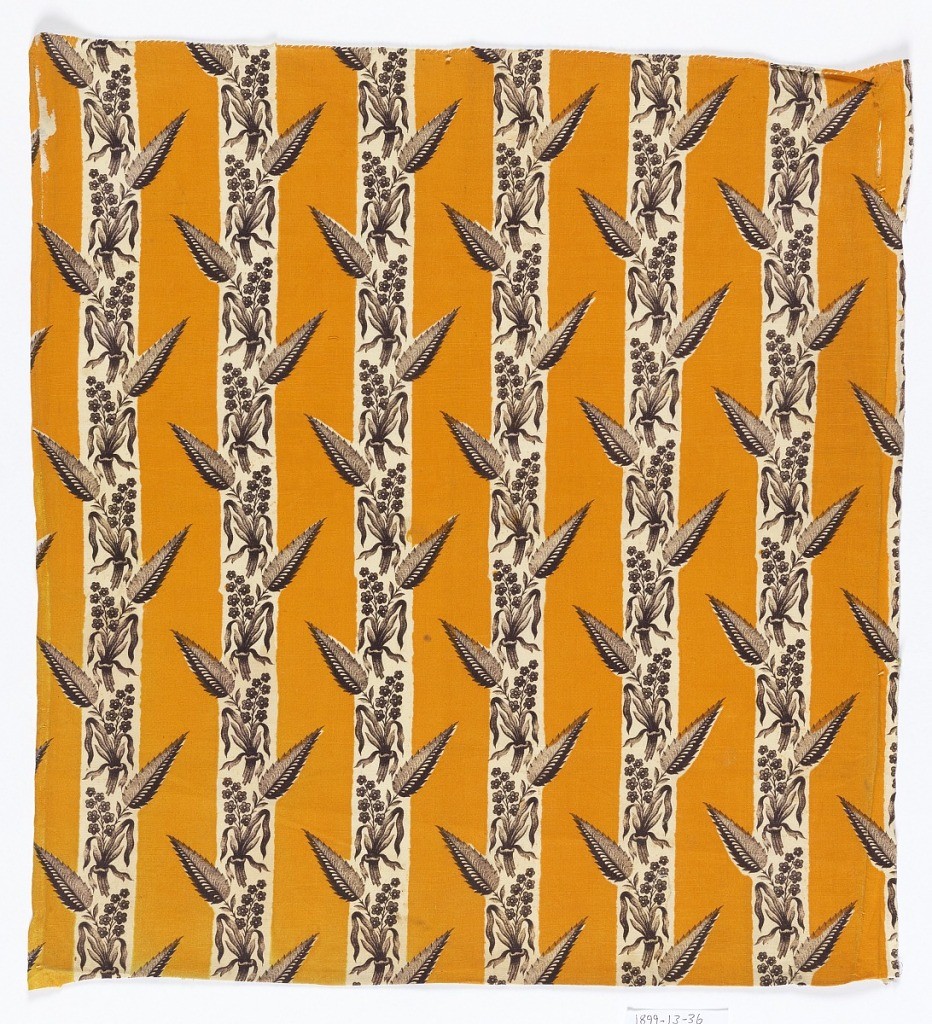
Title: Textile
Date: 1815–25
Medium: cotton Technique: printed by mule roller on plain weave; engraved roller for brown; orange printed by a relief surface; either hand-held block or relief roller
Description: Alternate stripes of chrome orange (solid) and brown floral sprays with saw-toothed leaf.